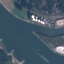
Land use / land cover: River